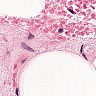
Metastatic tissue present: no